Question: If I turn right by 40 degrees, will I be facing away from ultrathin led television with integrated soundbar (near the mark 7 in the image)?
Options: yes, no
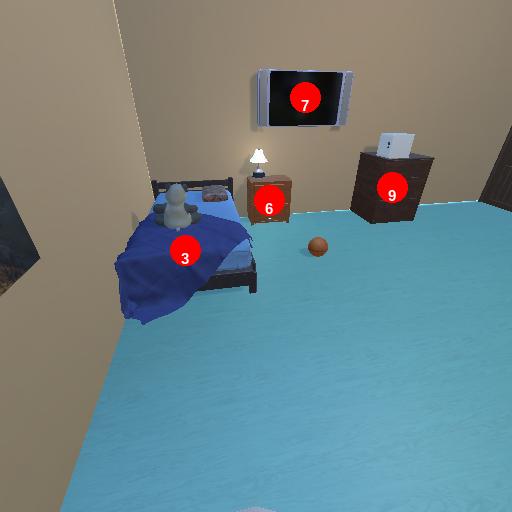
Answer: yes